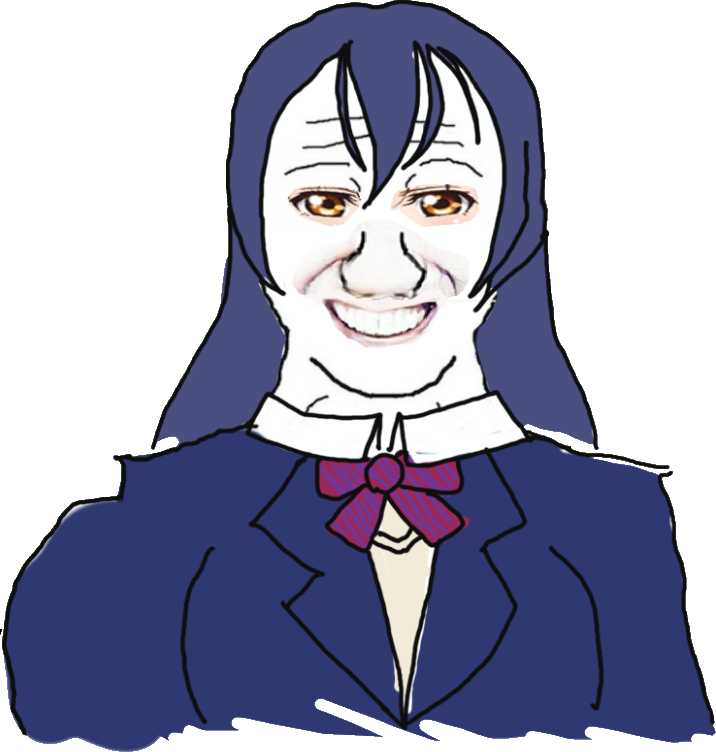
Label: 5_Coomer